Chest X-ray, PA view. Patient: 61 years old, sex M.
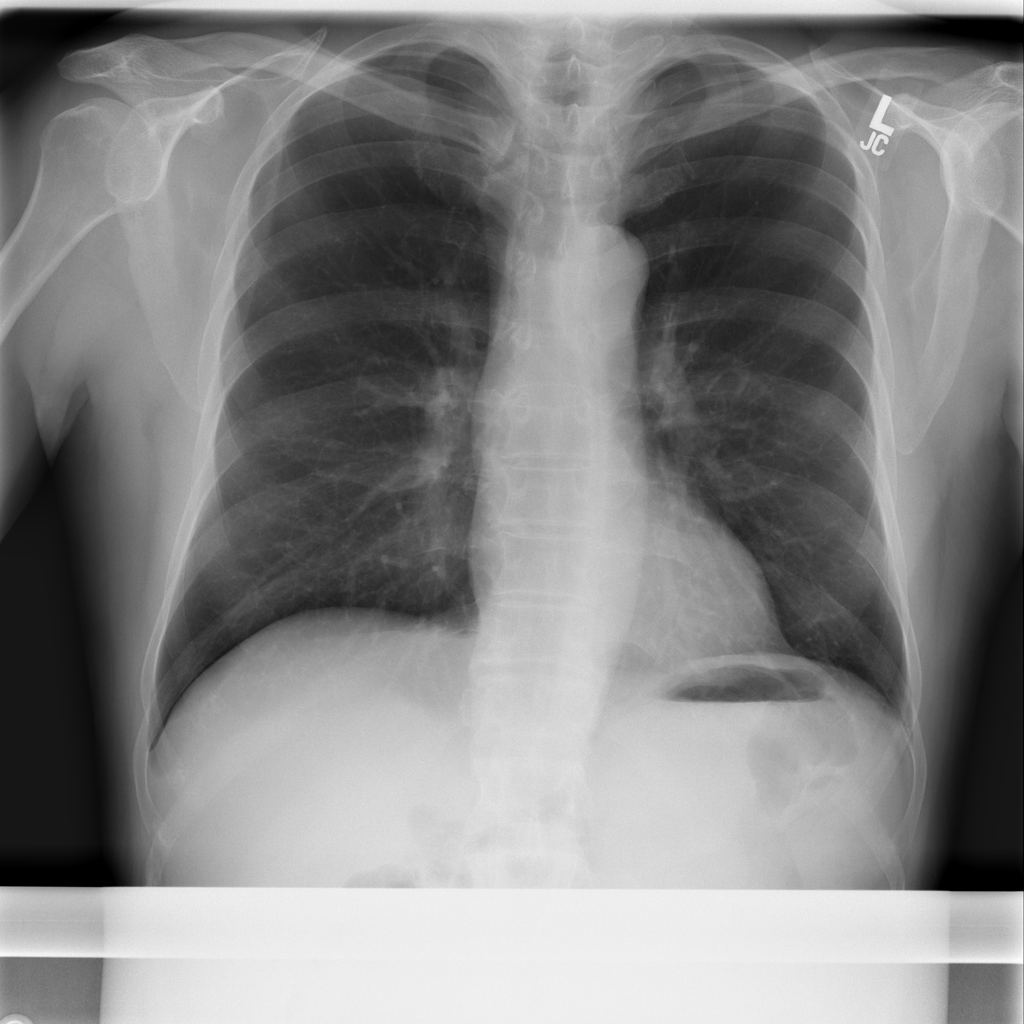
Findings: No Finding